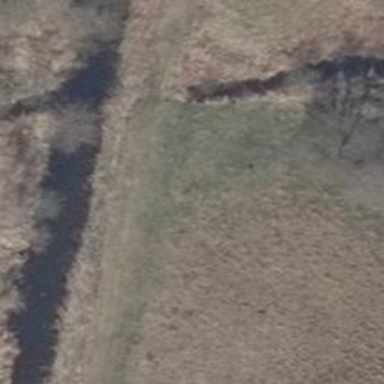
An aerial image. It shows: Grass track with grade 5 tracktype.